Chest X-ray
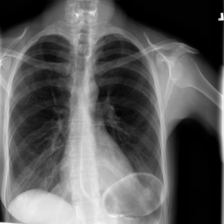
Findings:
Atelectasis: negative
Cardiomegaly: negative
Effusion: negative
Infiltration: positive
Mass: negative
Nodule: negative
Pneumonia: negative
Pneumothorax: negative
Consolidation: negative
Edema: negative
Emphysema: negative
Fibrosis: negative
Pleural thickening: negative
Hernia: negative